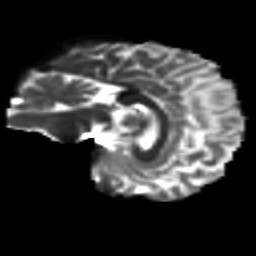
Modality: T2w
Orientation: sagittal
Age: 34
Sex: male
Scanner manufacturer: siemens
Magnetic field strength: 3 T
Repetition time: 8.6 s
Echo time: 0.095 s